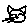
Label: cat